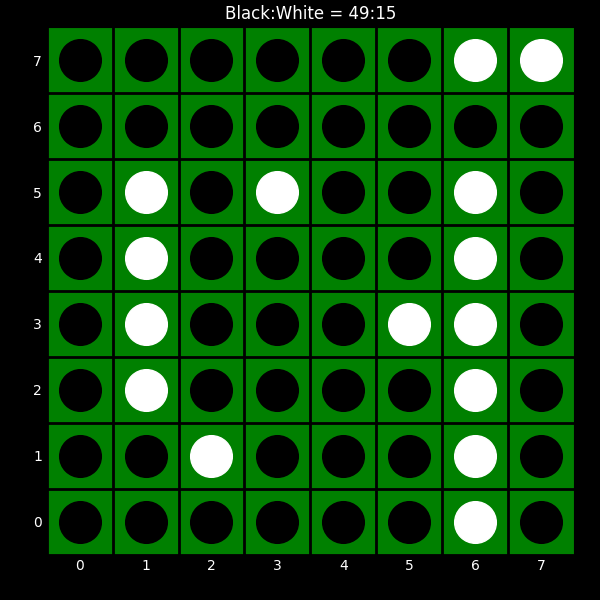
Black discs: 49
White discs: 15